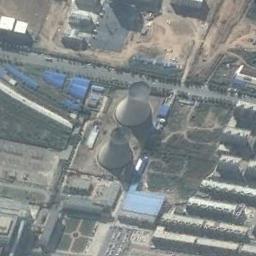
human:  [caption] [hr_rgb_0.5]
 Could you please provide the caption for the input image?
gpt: Many buildings are near the thermal power station .

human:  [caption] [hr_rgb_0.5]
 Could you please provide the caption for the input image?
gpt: There is a factory building in a thermal power station, two cooling towers are steaming, and there are green fields next to them .

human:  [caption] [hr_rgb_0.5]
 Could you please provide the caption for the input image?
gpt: There are five thermal power stations in this industrial area .

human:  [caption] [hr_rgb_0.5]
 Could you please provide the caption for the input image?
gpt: The thermal power station is on the grass next to some buildings with white mist above .

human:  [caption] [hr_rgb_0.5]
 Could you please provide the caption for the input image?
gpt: There are many buildings and two chimneys on the thermal power station .